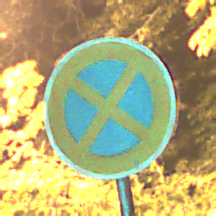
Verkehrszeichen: AbsolutesHalteverbot
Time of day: Night
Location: Outdoor (Urban)
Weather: PartlyCloudy
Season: NotSpecified
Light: Artificial